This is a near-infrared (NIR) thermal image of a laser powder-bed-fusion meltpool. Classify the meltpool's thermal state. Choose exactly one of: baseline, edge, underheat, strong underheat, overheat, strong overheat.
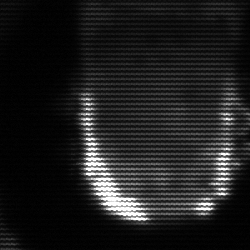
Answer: baseline